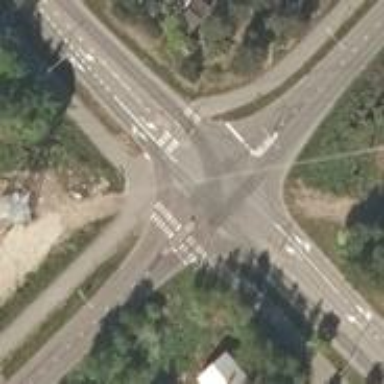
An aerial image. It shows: Uncontrolled crossing on the road.